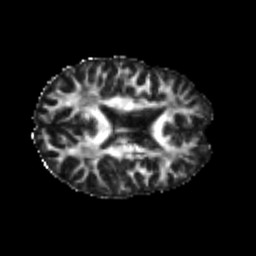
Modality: FA
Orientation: axial
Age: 22
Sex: male
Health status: healthy
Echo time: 0.074 s